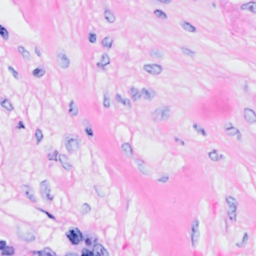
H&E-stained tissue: Breast